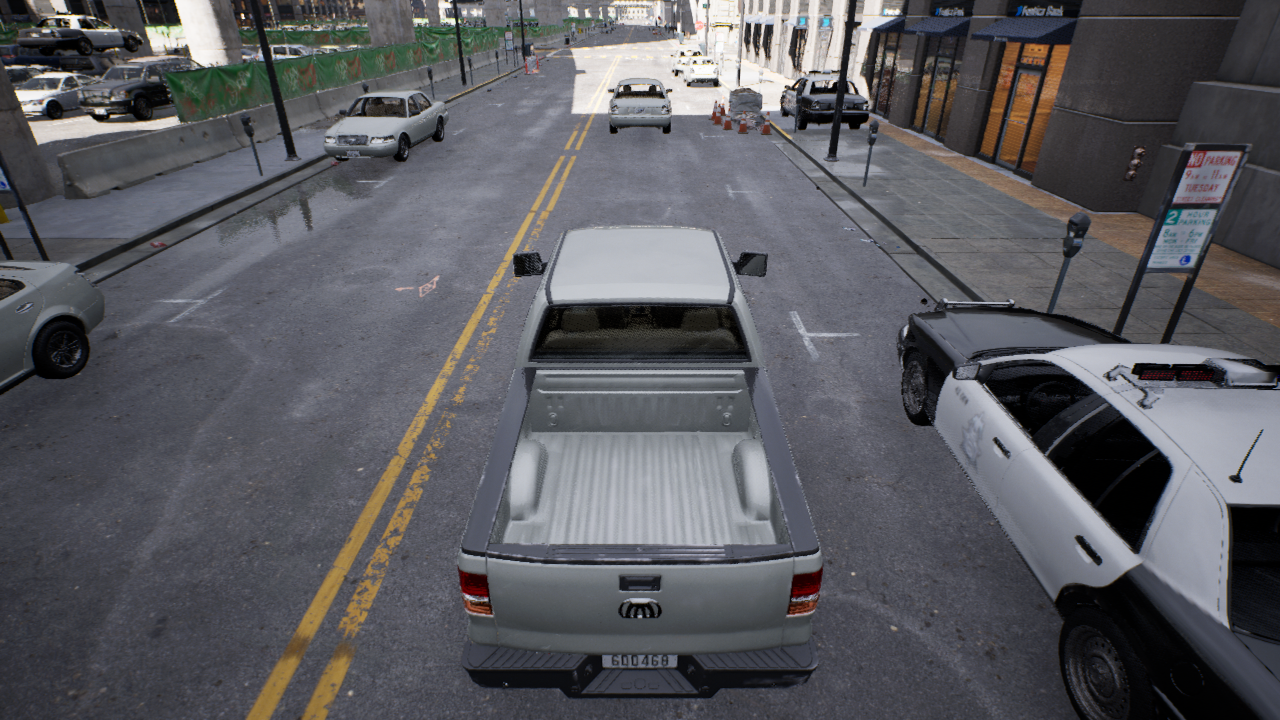
Venue: downtown
Lighting: clear day
Vehicle rig: pickup